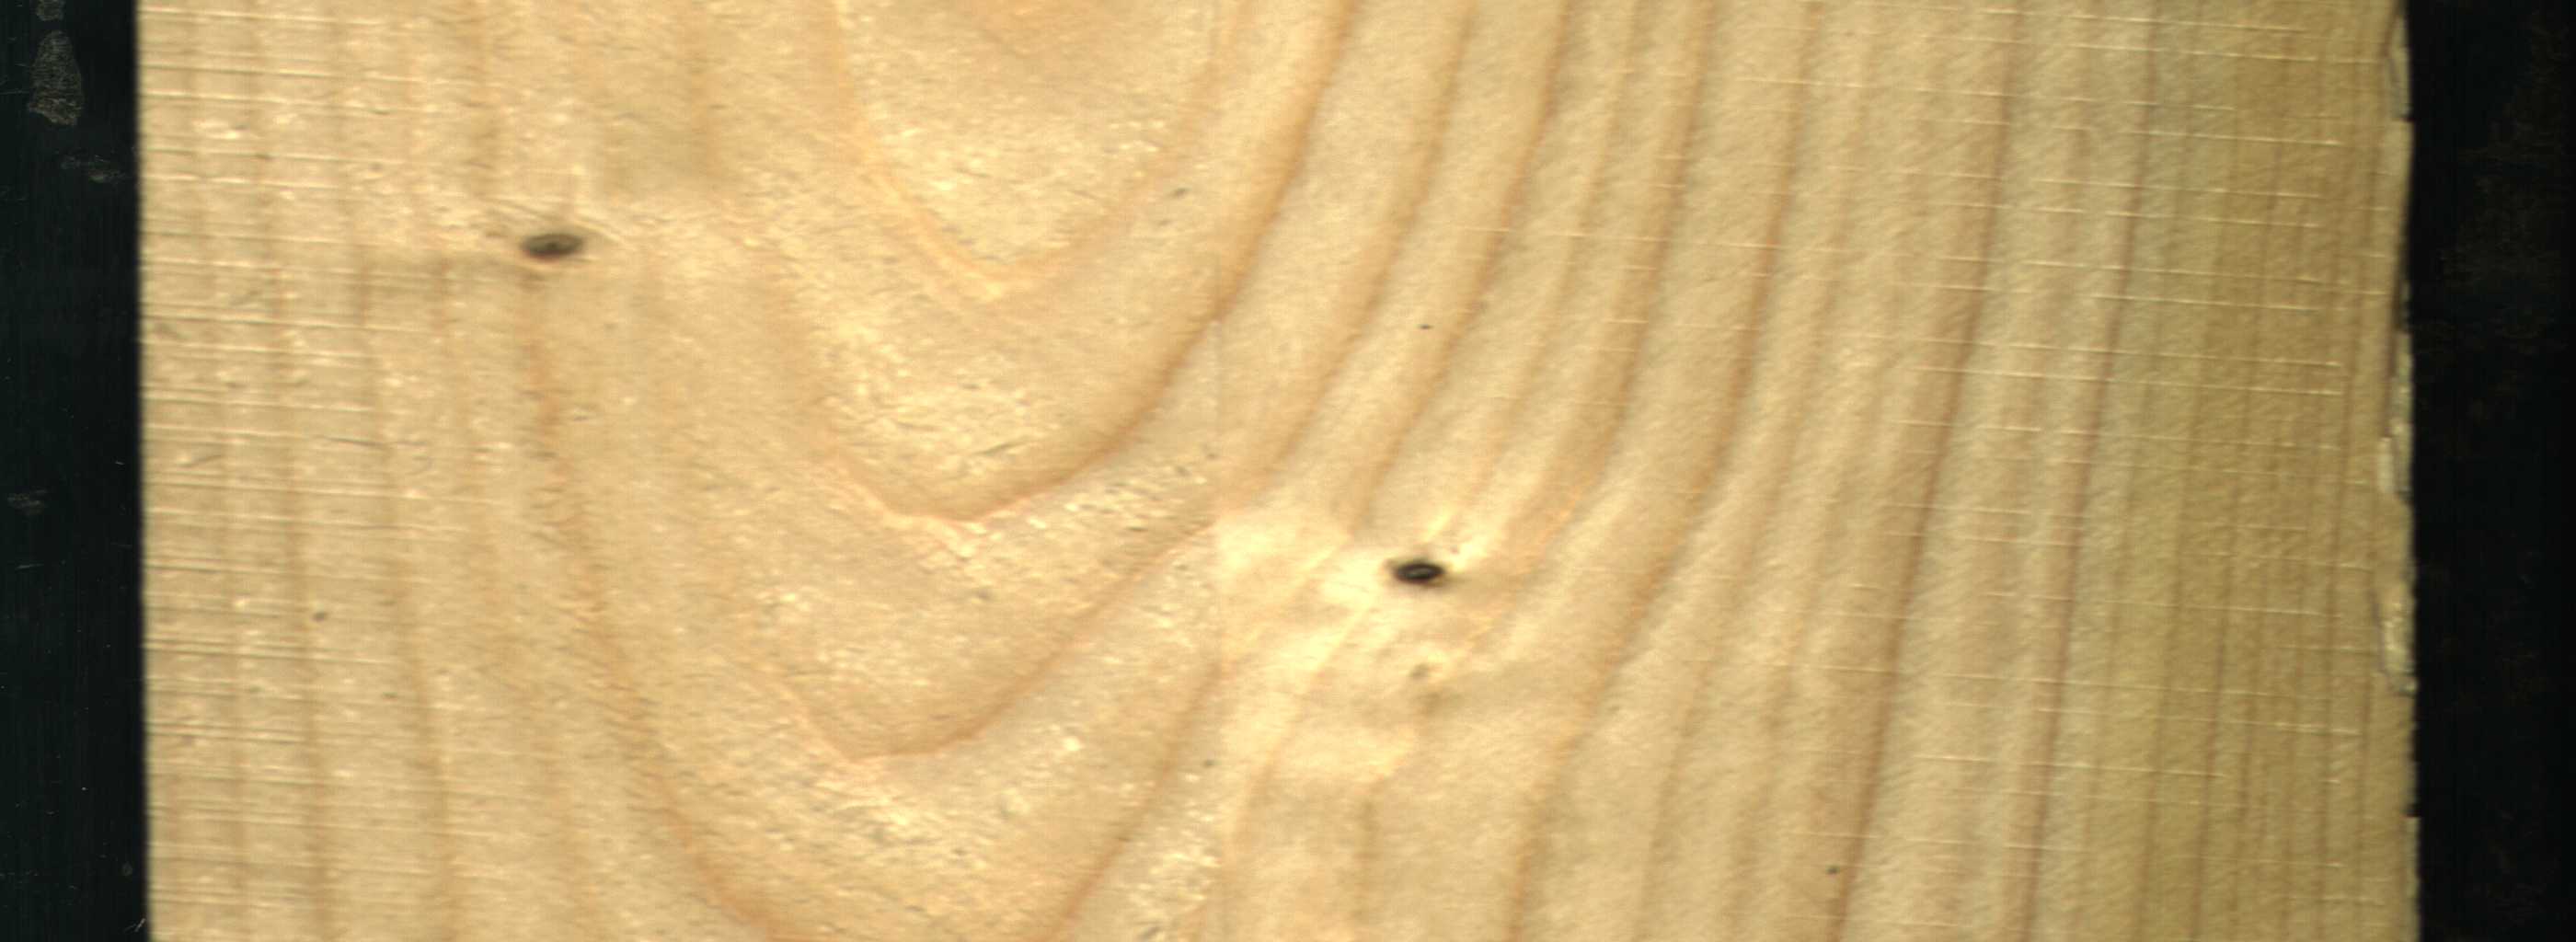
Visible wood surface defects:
Dead_Knot
Live_Knot